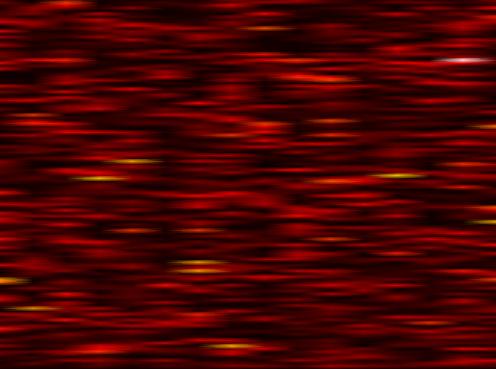
Label: FBMC